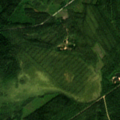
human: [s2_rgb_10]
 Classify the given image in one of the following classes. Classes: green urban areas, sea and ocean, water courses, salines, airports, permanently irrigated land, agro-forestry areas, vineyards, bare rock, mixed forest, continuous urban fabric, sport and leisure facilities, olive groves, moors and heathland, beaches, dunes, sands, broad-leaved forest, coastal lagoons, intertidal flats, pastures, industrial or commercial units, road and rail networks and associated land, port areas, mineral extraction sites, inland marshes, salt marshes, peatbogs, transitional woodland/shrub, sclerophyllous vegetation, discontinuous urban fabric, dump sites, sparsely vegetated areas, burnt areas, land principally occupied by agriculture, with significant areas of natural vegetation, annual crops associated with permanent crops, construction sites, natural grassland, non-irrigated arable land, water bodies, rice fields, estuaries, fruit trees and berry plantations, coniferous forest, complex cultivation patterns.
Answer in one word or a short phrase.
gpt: coniferous forest, mixed forest, transitional woodland/shrub